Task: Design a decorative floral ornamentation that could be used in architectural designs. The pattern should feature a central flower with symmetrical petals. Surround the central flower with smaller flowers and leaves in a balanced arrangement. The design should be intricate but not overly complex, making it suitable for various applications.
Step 614:
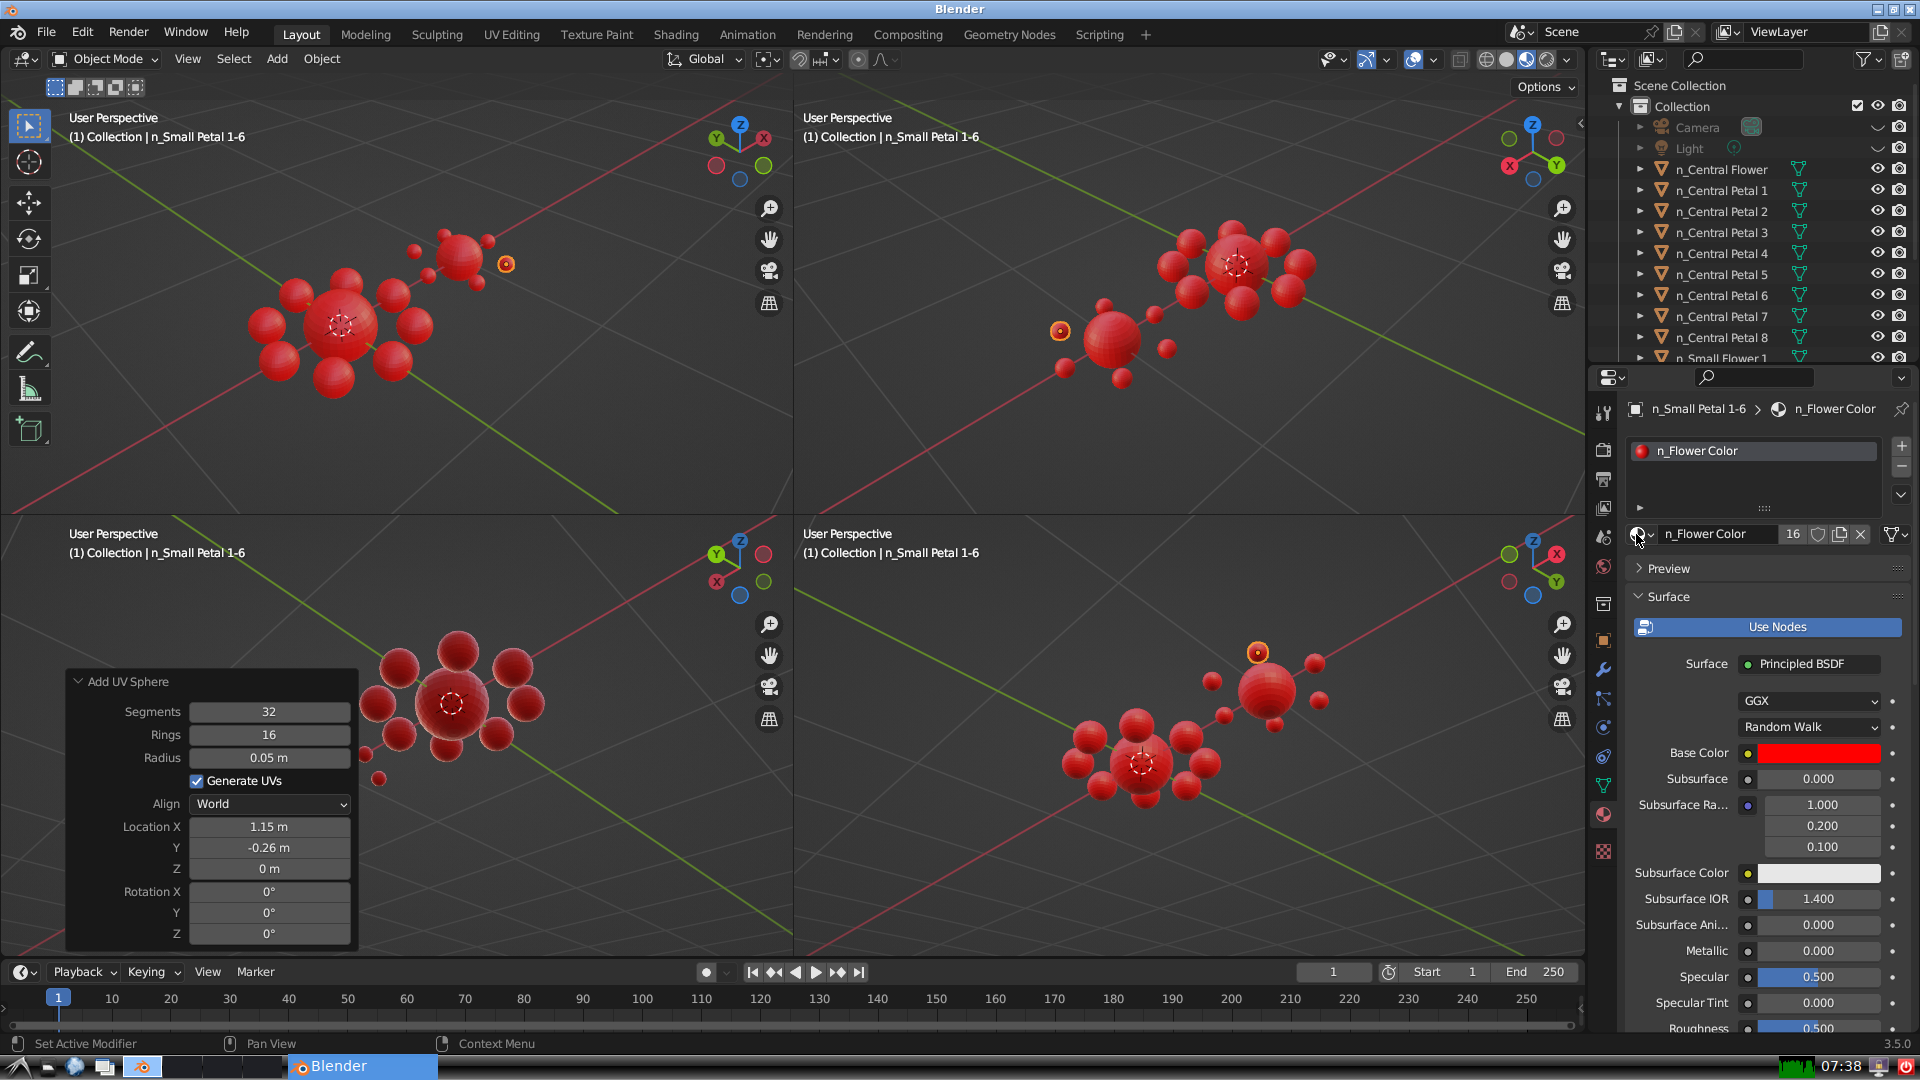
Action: {"mouse_move": [278, 58]}